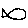
Label: fish